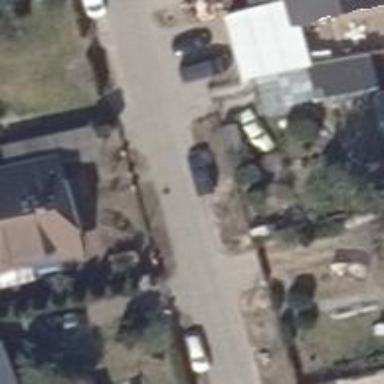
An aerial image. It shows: Footway.